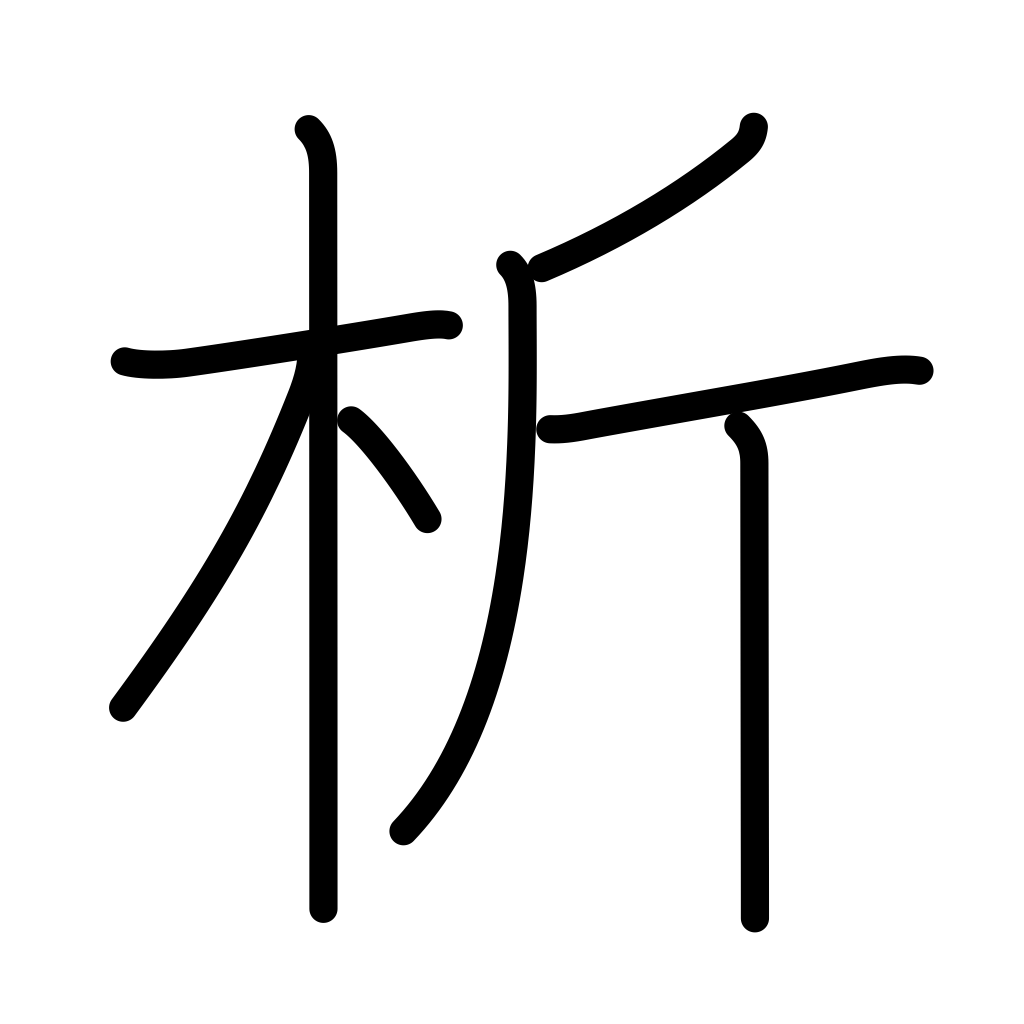
Meaning: chop, divide, tear, analyze